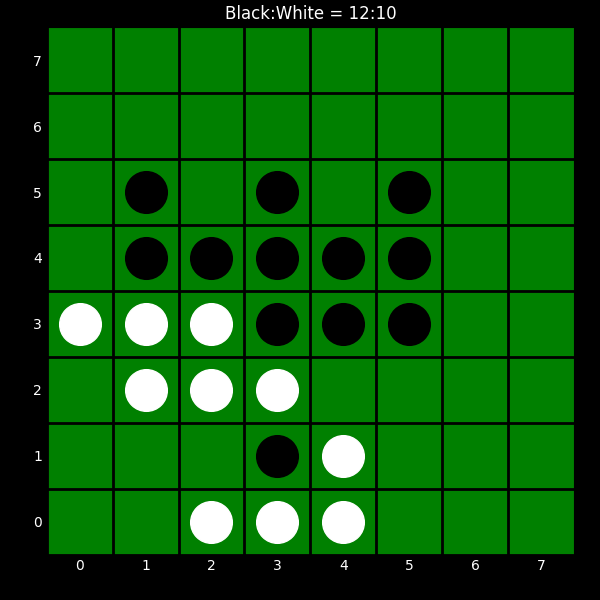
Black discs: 12
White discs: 10